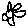
Label: flower